Question: Hi i just working of Validation of 'UITextFiled' For checking that it Starting with WhiteSpace. For Example I am Enter City name 'New York' In UITextFild like Bellow Image:-

as above 'TextFiled' Contain 6 blank space Before 'New York'. so i want to check that User can not Enter Add white-space Before Word but it allow to Enterd black space of Sentence between two word.
I am using Bellow code for checking white-space.
'''
NSCharacterSet *whitespace = [NSCharacterSet whitespaceAndNewlineCharacterSet];
NSRange range =[txtCityName.text rangeOfCharacterFromSet:whitespace];
if(range.location != NSNotFound )
{
NSLog(@"hi ==%@",Whitespace Found);
}
else
{
NSLog(@"hi ==%@",Whitespace Not Found);
}
'''
Above Code Check Full 'TextFiled' Text contain white-space or not, But I want to check only Starting of Sentence and also Check After end Of sentence it contain white-space or not.
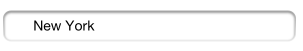
Answer: just put below delegate method of textfiled. use below code
'''
- (BOOL)textField:(UITextField *)textField shouldChangeCharactersInRange:(NSRange)range replacementString:(NSString *)string{
if (range.location == 0 && [string isEqualToString:@" "]) {
return NO;
}
return YES;
}
'''
try this user cannot insert space at starting of sentance